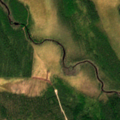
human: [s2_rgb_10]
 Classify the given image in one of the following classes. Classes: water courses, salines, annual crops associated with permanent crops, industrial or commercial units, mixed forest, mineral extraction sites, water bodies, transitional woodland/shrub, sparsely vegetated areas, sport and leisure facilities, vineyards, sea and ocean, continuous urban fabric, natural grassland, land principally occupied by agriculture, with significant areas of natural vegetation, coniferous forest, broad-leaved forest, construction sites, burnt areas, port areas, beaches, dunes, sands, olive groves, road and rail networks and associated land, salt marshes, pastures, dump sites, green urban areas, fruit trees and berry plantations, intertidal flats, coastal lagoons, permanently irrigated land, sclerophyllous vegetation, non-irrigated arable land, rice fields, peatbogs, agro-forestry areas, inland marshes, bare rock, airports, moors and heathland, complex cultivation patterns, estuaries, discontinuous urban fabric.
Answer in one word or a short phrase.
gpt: coniferous forest, peatbogs